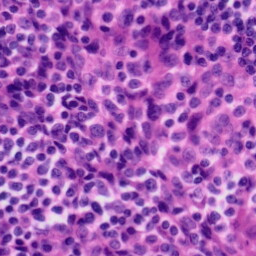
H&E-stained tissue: Tonsil